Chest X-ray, PA view. Patient: 53 years old, sex F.
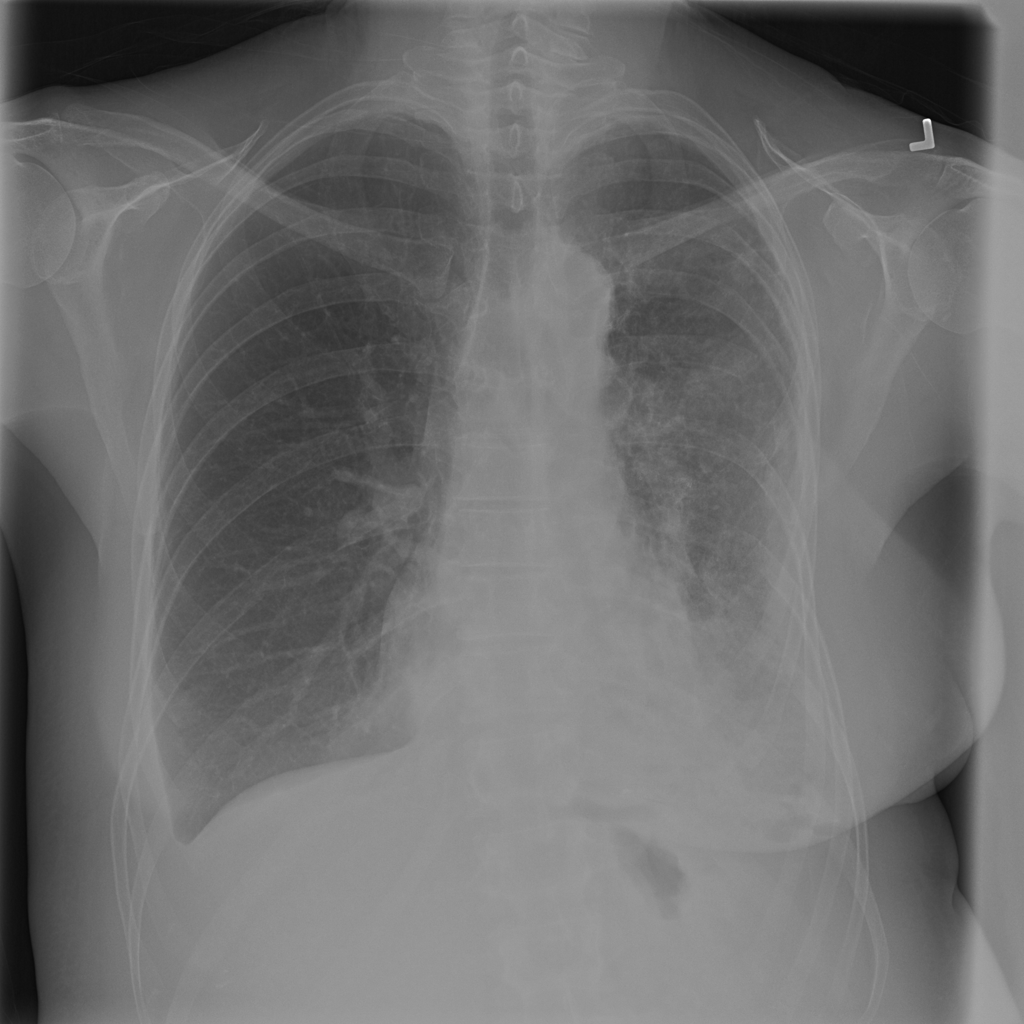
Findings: Effusion, Pleural_Thickening